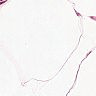
Metastatic tissue present: no